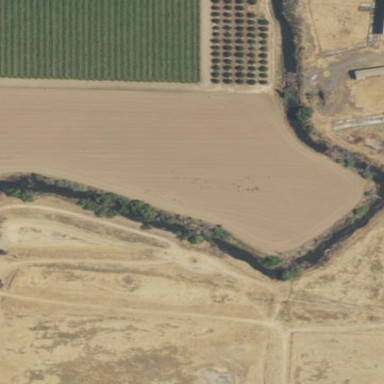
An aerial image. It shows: Orchard.